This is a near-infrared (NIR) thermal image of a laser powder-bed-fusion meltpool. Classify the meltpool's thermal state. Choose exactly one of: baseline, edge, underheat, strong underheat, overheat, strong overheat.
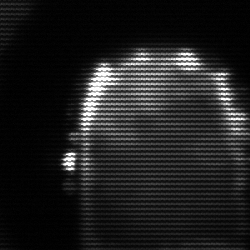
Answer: baseline